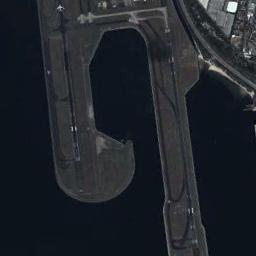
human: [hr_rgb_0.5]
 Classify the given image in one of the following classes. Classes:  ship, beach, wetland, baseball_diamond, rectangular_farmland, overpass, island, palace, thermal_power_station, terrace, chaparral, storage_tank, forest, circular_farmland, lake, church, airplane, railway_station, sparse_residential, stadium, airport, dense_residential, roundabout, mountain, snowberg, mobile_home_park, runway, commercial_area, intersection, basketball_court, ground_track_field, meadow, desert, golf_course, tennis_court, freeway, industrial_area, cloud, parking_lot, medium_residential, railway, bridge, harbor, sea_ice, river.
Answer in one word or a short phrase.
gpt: airport